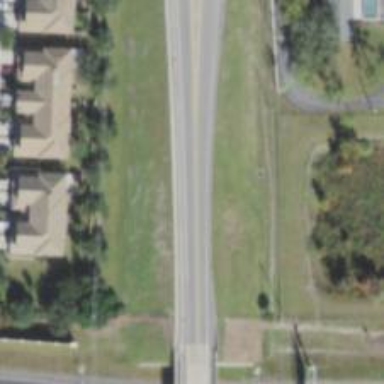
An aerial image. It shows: Left sidewalk along asphalt tertiary road.